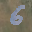
Label: 6